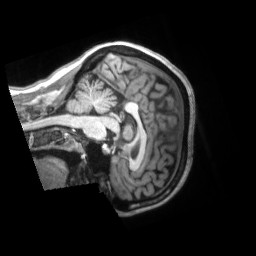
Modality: T1w
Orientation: sagittal
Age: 35
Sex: female
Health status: ill
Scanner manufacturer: siemens
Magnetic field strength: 3 T
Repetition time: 2.2 s
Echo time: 0.00157 s